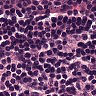
Metastatic tissue present: no